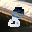
Label: 8